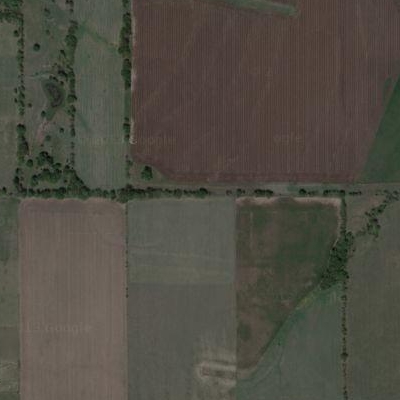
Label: Field